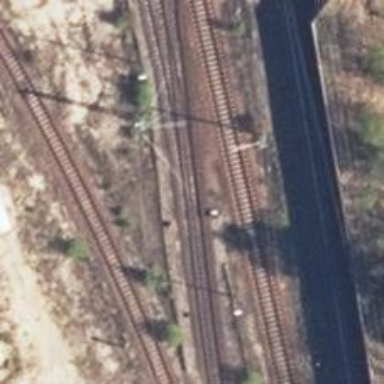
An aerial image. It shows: Railway switch.